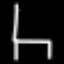
Label: chair